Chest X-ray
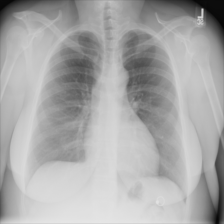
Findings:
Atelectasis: negative
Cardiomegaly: negative
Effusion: negative
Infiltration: negative
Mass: negative
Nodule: negative
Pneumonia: negative
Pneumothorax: negative
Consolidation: negative
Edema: negative
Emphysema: negative
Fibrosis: negative
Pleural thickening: negative
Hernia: negative